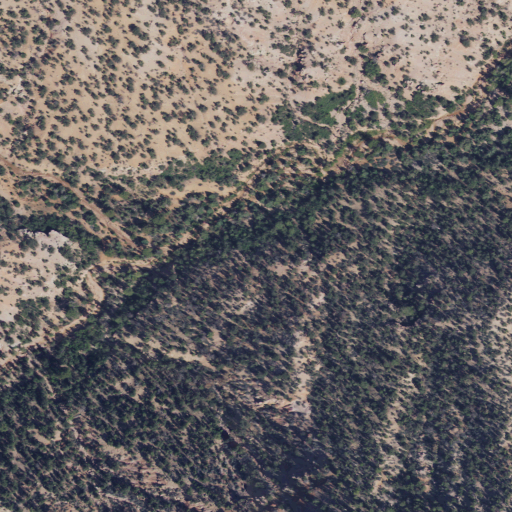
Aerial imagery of valley in Utah named North Fork Willow Creek Canyon containing evergreen forest, shrub, and mixed forest